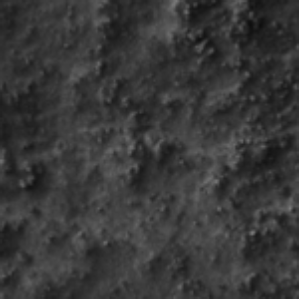
Label: frost